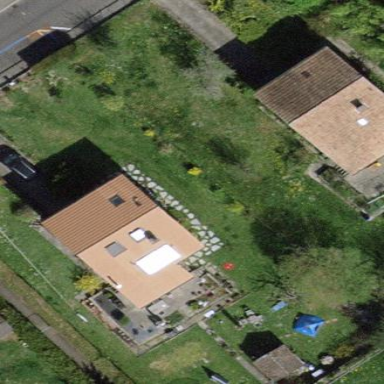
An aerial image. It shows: Garden surrounded by fence.